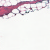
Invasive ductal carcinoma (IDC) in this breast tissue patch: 0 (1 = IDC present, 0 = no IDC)